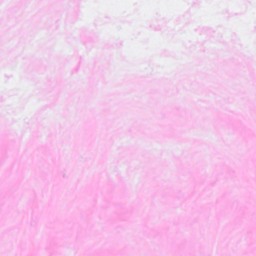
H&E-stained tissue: Breast